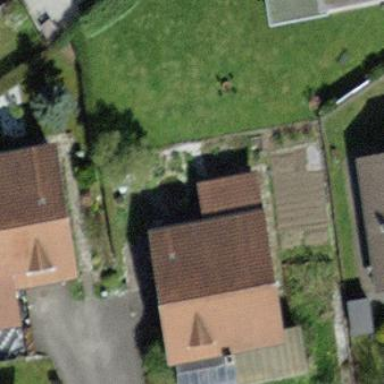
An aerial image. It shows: Detached building.